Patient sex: M
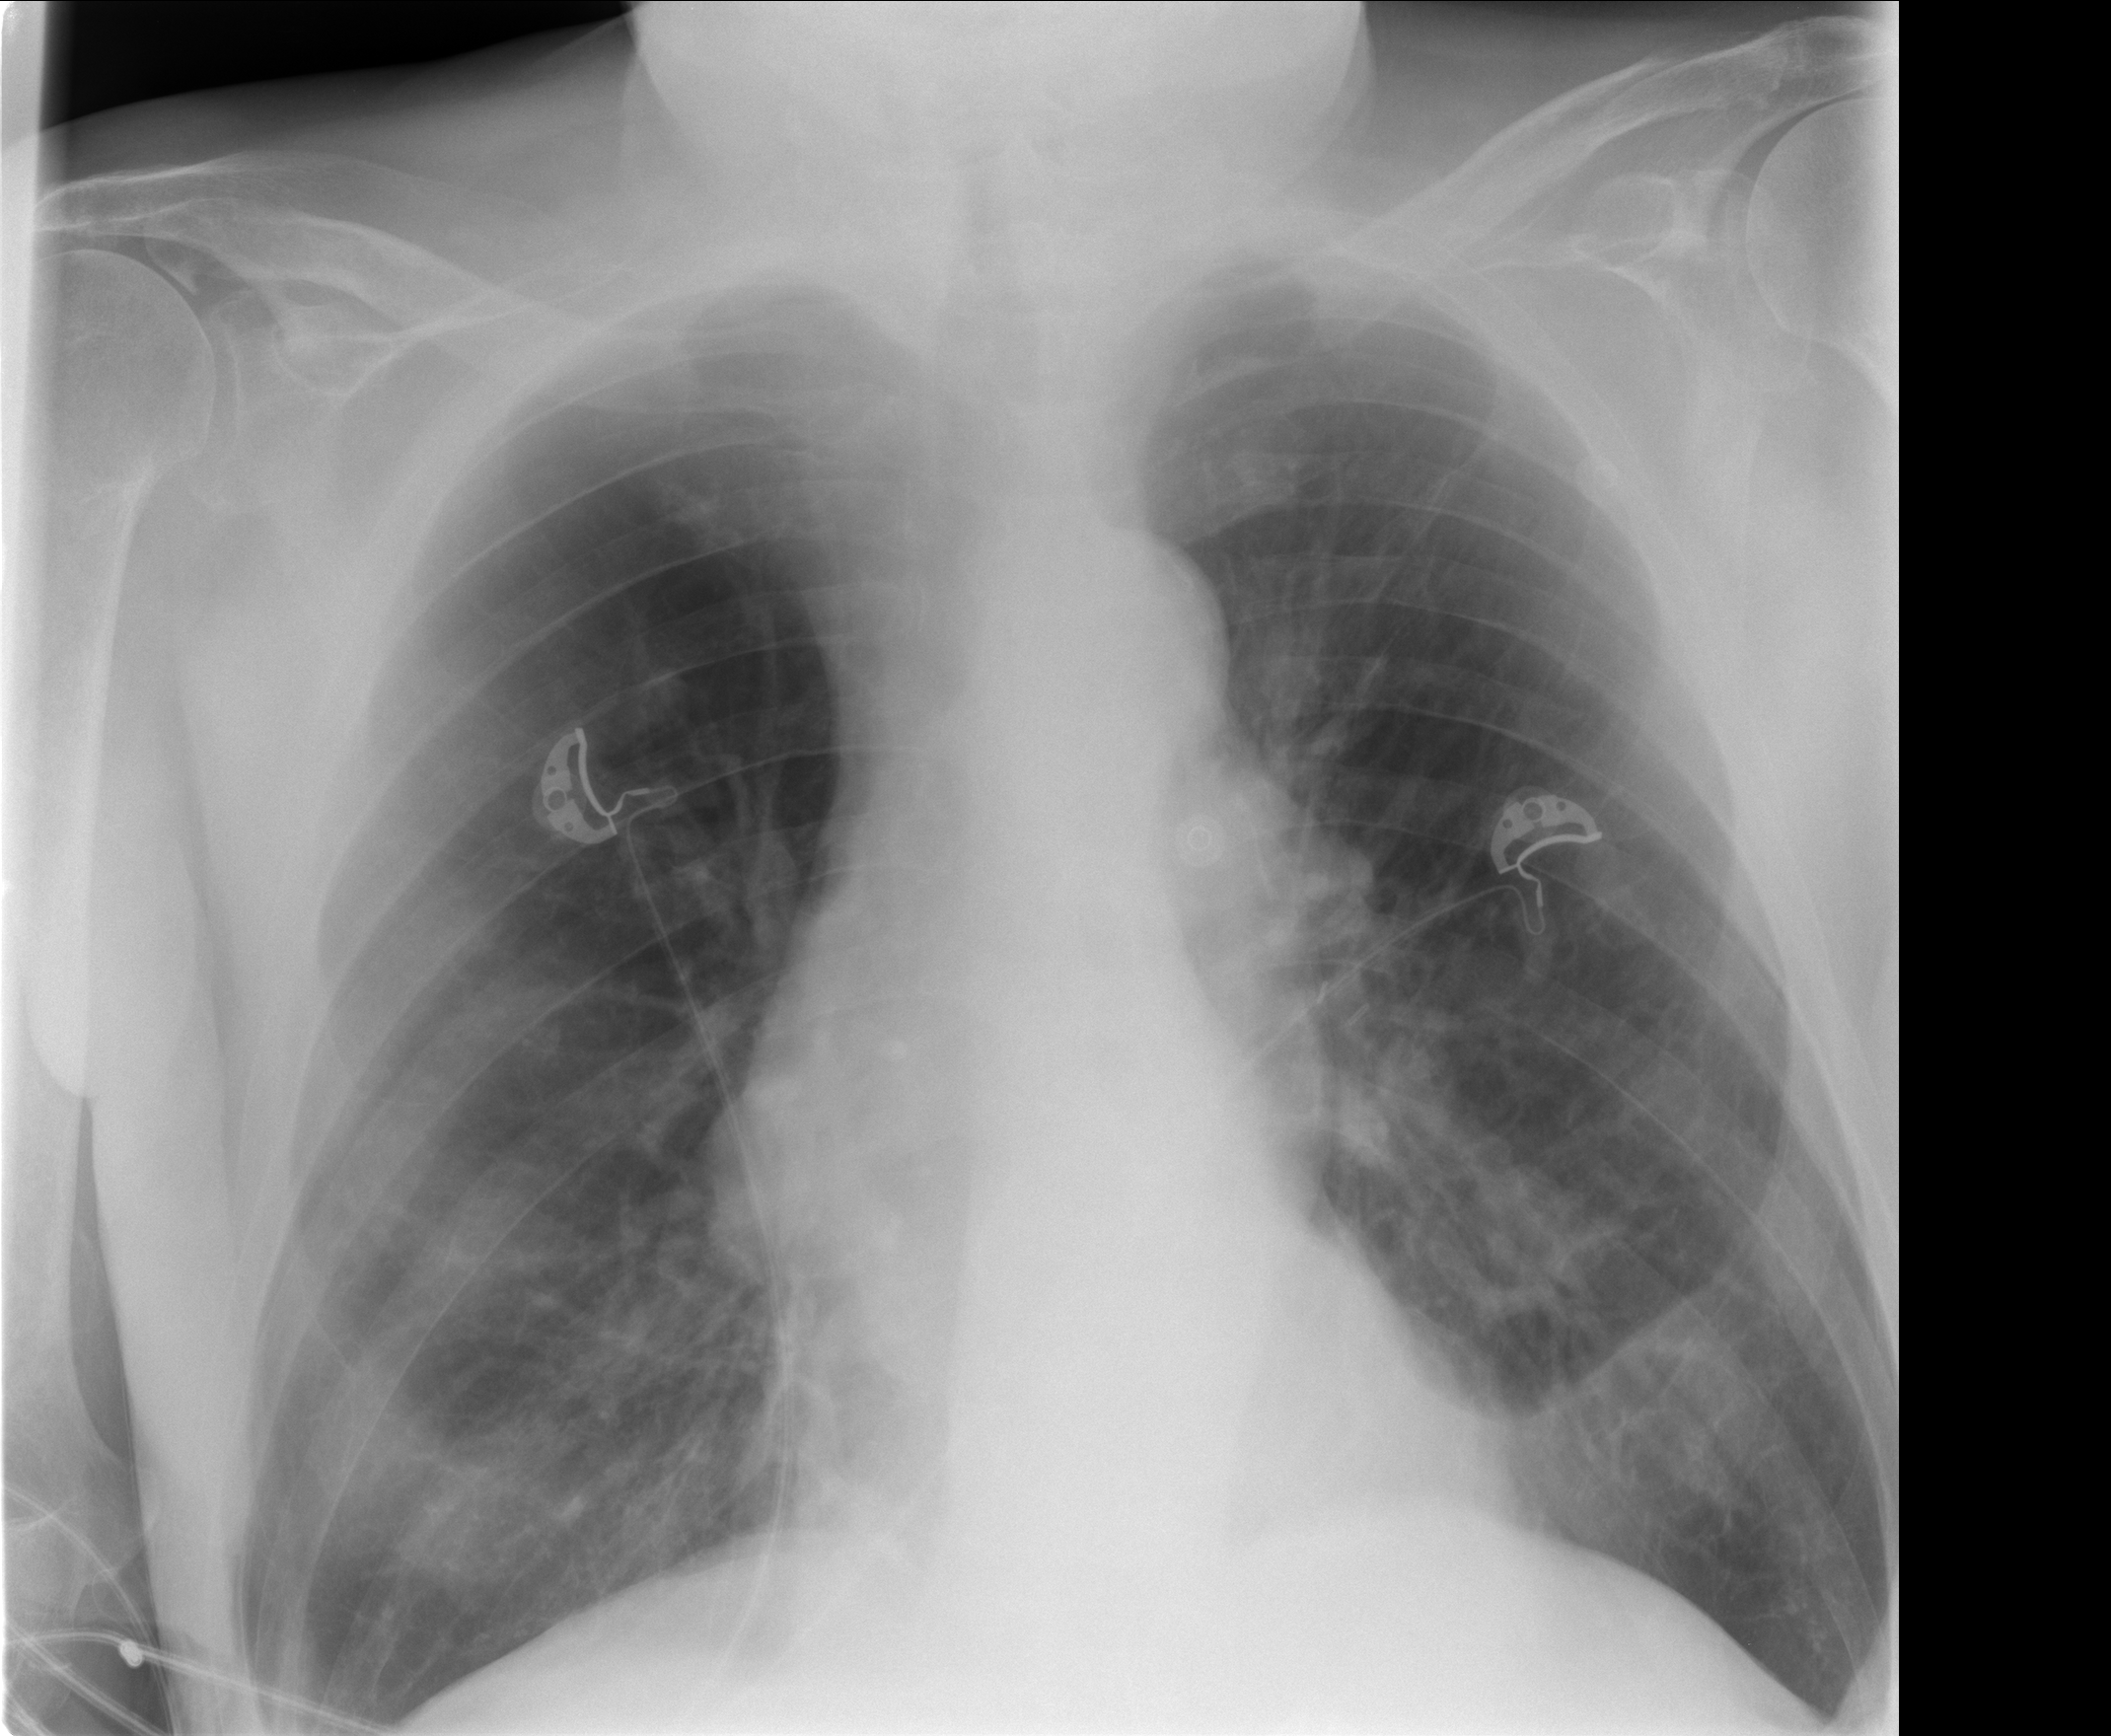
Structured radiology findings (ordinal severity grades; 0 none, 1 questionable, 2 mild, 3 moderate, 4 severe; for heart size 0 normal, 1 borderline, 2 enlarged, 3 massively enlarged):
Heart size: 0
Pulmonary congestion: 2
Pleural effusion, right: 0
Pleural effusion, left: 0
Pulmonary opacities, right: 1
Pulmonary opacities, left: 0
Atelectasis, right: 0
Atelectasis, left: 0